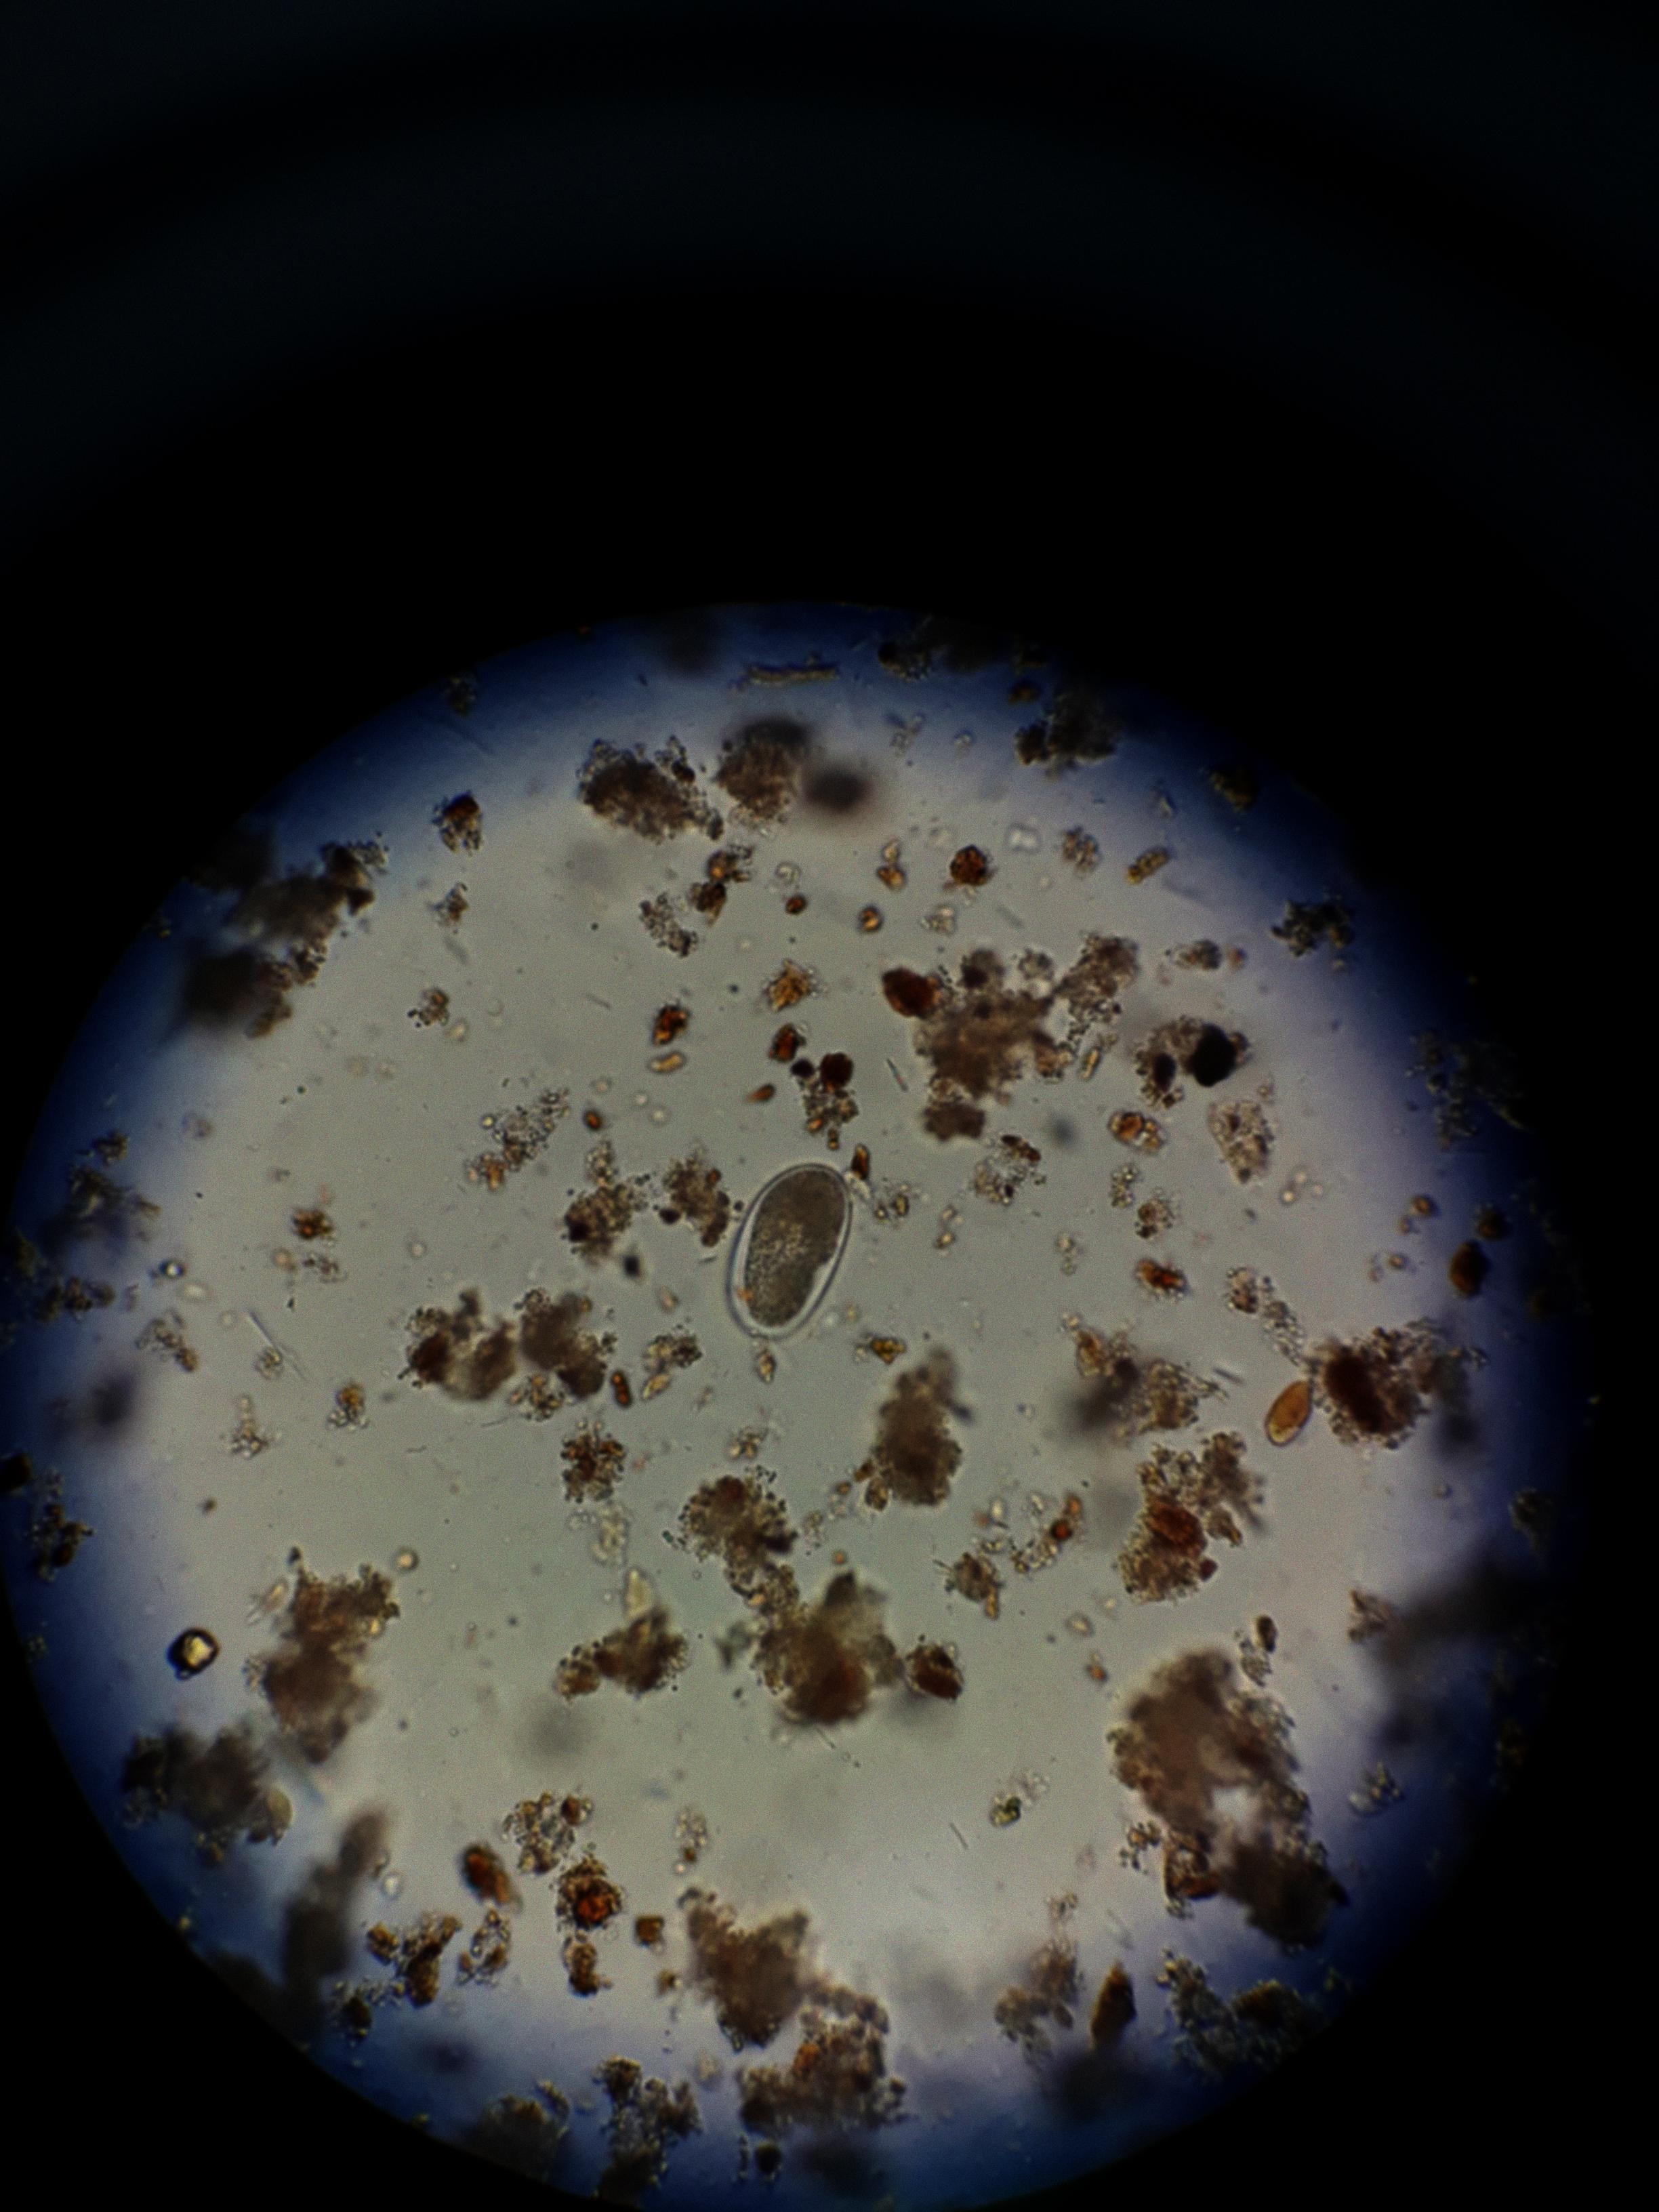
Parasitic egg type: Hookworm egg